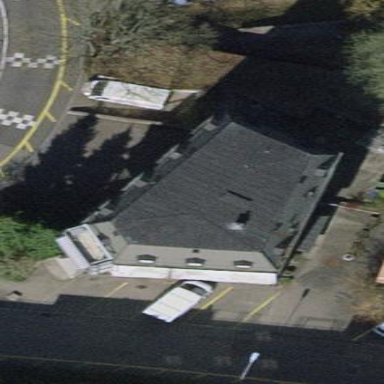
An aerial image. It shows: Apartment building with quadruple saltbox roof shape.